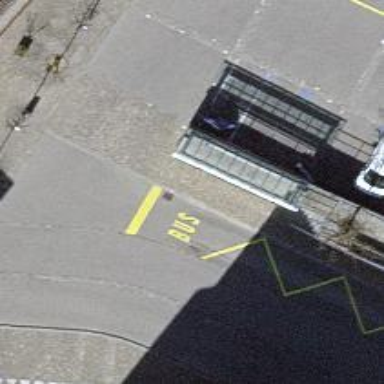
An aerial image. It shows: Bus stop with platform for public transport.